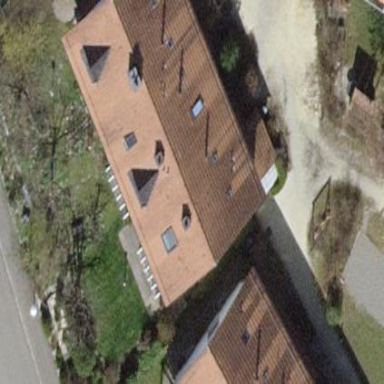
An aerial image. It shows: Building with tile roof.